Question: Apologies if this is a very trivial question, but I have spent a few hours already on this. I have a ggplot with a facet grid which includes several factors. The problem is that the headings of the facets are not readable. There are 'too many'.
facet_grid(years.since.peace ~ type_of_termination+strategy.cm6.YP)
I know that I could change the font size of the panel headings, or split it into several different graphs.
But what I am interest in is to enlarge the plot area so that there is enough space for all headings of the panels/facets? The graph is likely to end up as a poster, so printing it in e.g. A2 would be fine.
I checked the space, scale and shrink options - but it seems they are not meant for what I am trying to do. I also tried to modify the pdf() command with its width and height options. But the graph simply becomes larger without solving the problem of the unreadable facet headings.
Maybe I am simply wrong with what I am trying to do?

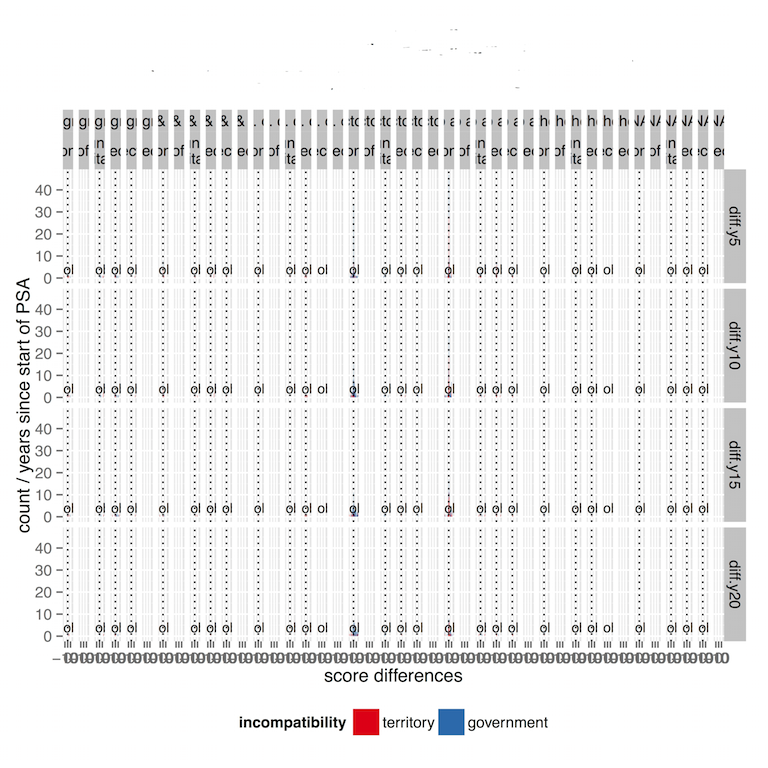
Answer: you could try:
'''
library(ggplot2)
ggsave('testplot.png', height = 11, width = 8.5)
'''